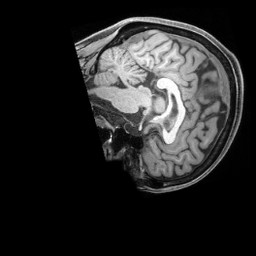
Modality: T1w
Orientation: sagittal
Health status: healthy
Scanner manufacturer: siemens
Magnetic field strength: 3 T
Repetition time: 2.4 s
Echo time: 0.00201 s